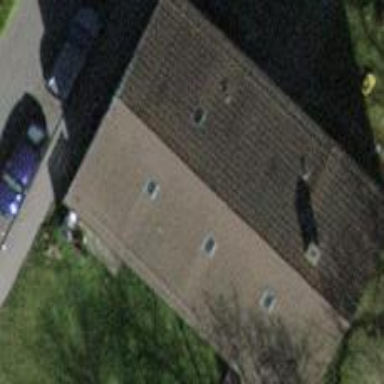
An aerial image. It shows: Building with tiled roof.